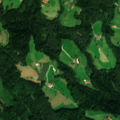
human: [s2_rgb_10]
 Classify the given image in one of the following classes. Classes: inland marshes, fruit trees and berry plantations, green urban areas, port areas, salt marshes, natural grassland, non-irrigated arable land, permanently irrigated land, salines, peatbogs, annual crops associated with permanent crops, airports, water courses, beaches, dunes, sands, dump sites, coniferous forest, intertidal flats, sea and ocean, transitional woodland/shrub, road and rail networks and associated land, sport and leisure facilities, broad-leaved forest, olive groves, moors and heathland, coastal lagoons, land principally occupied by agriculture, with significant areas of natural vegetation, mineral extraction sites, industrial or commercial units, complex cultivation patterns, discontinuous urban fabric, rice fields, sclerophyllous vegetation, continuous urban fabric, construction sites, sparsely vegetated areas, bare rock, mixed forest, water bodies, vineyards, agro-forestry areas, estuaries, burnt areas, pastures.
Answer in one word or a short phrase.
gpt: pastures, land principally occupied by agriculture, with significant areas of natural vegetation, broad-leaved forest, mixed forest